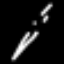
Label: line